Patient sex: M
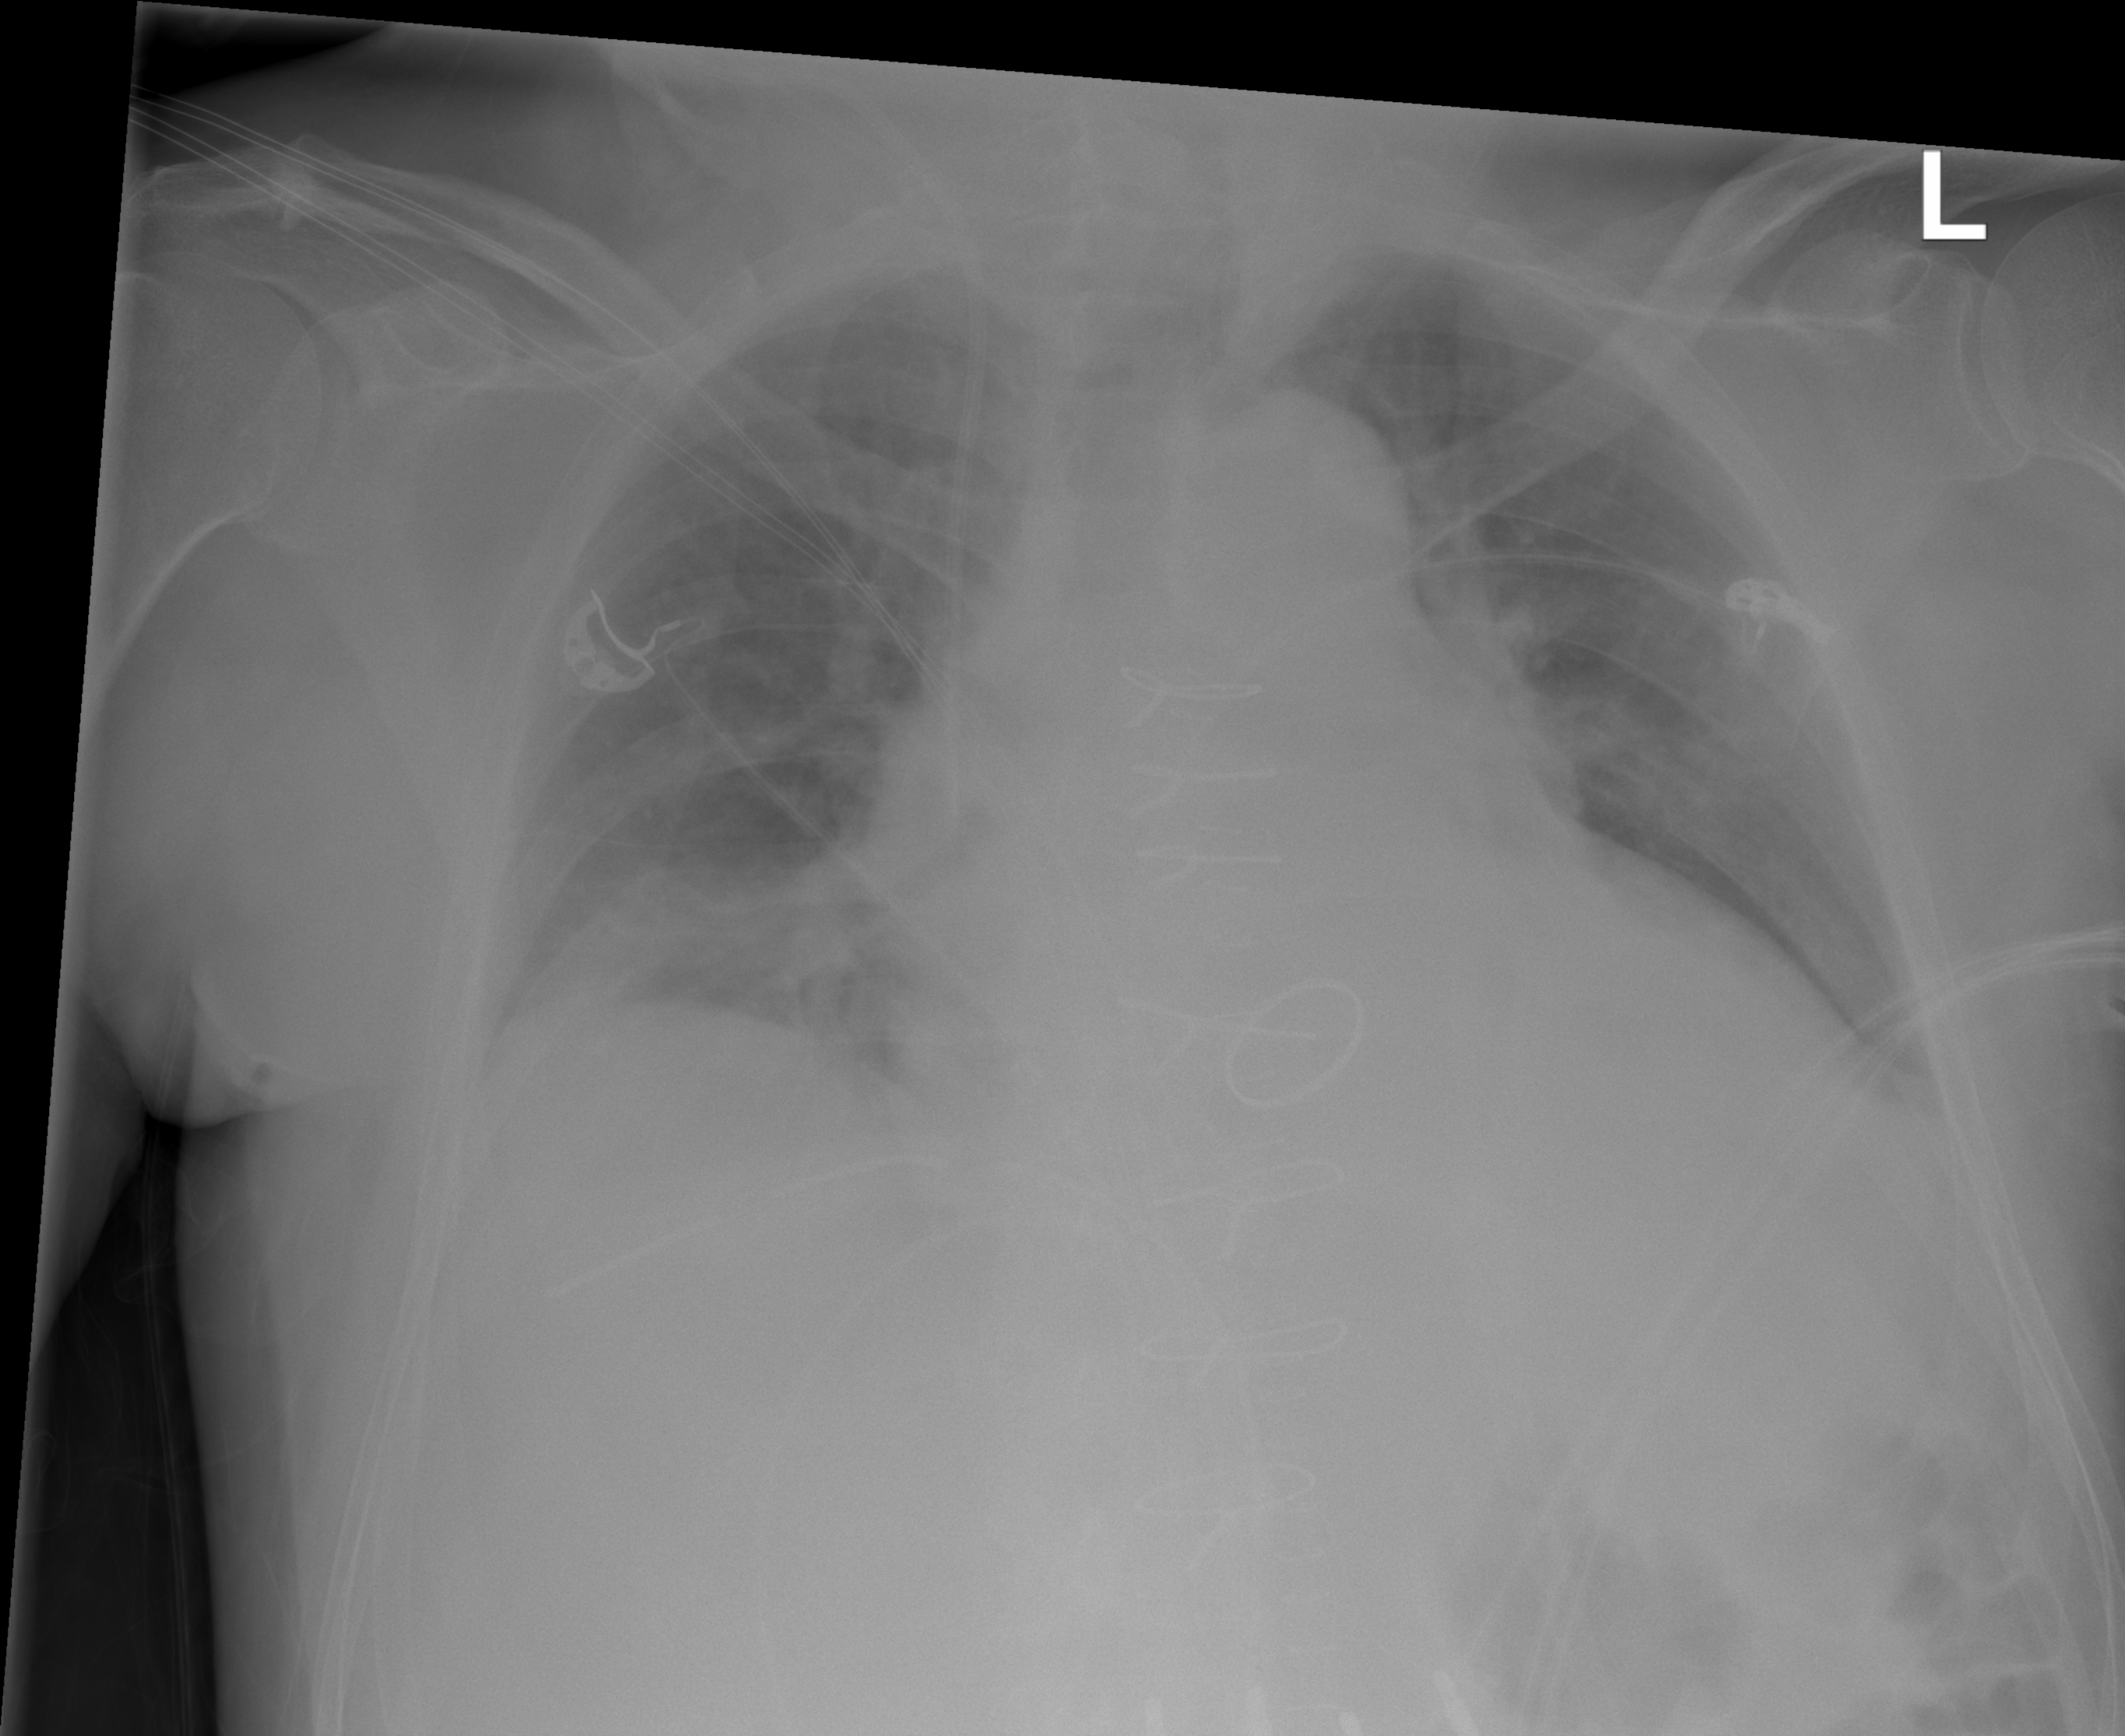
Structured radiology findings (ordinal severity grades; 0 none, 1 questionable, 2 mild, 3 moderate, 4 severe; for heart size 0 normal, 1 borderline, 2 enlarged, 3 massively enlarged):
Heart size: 2
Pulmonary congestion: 2
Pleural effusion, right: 0
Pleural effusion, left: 1
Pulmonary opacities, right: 2
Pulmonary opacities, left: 0
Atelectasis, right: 2
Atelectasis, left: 2